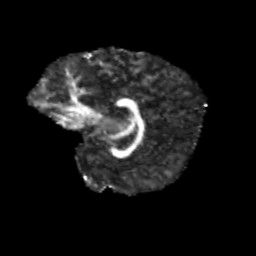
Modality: FA
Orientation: sagittal
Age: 11
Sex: female
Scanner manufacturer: siemens
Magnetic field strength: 3 T
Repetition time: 3.8 s
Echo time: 0.07 s